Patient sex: M
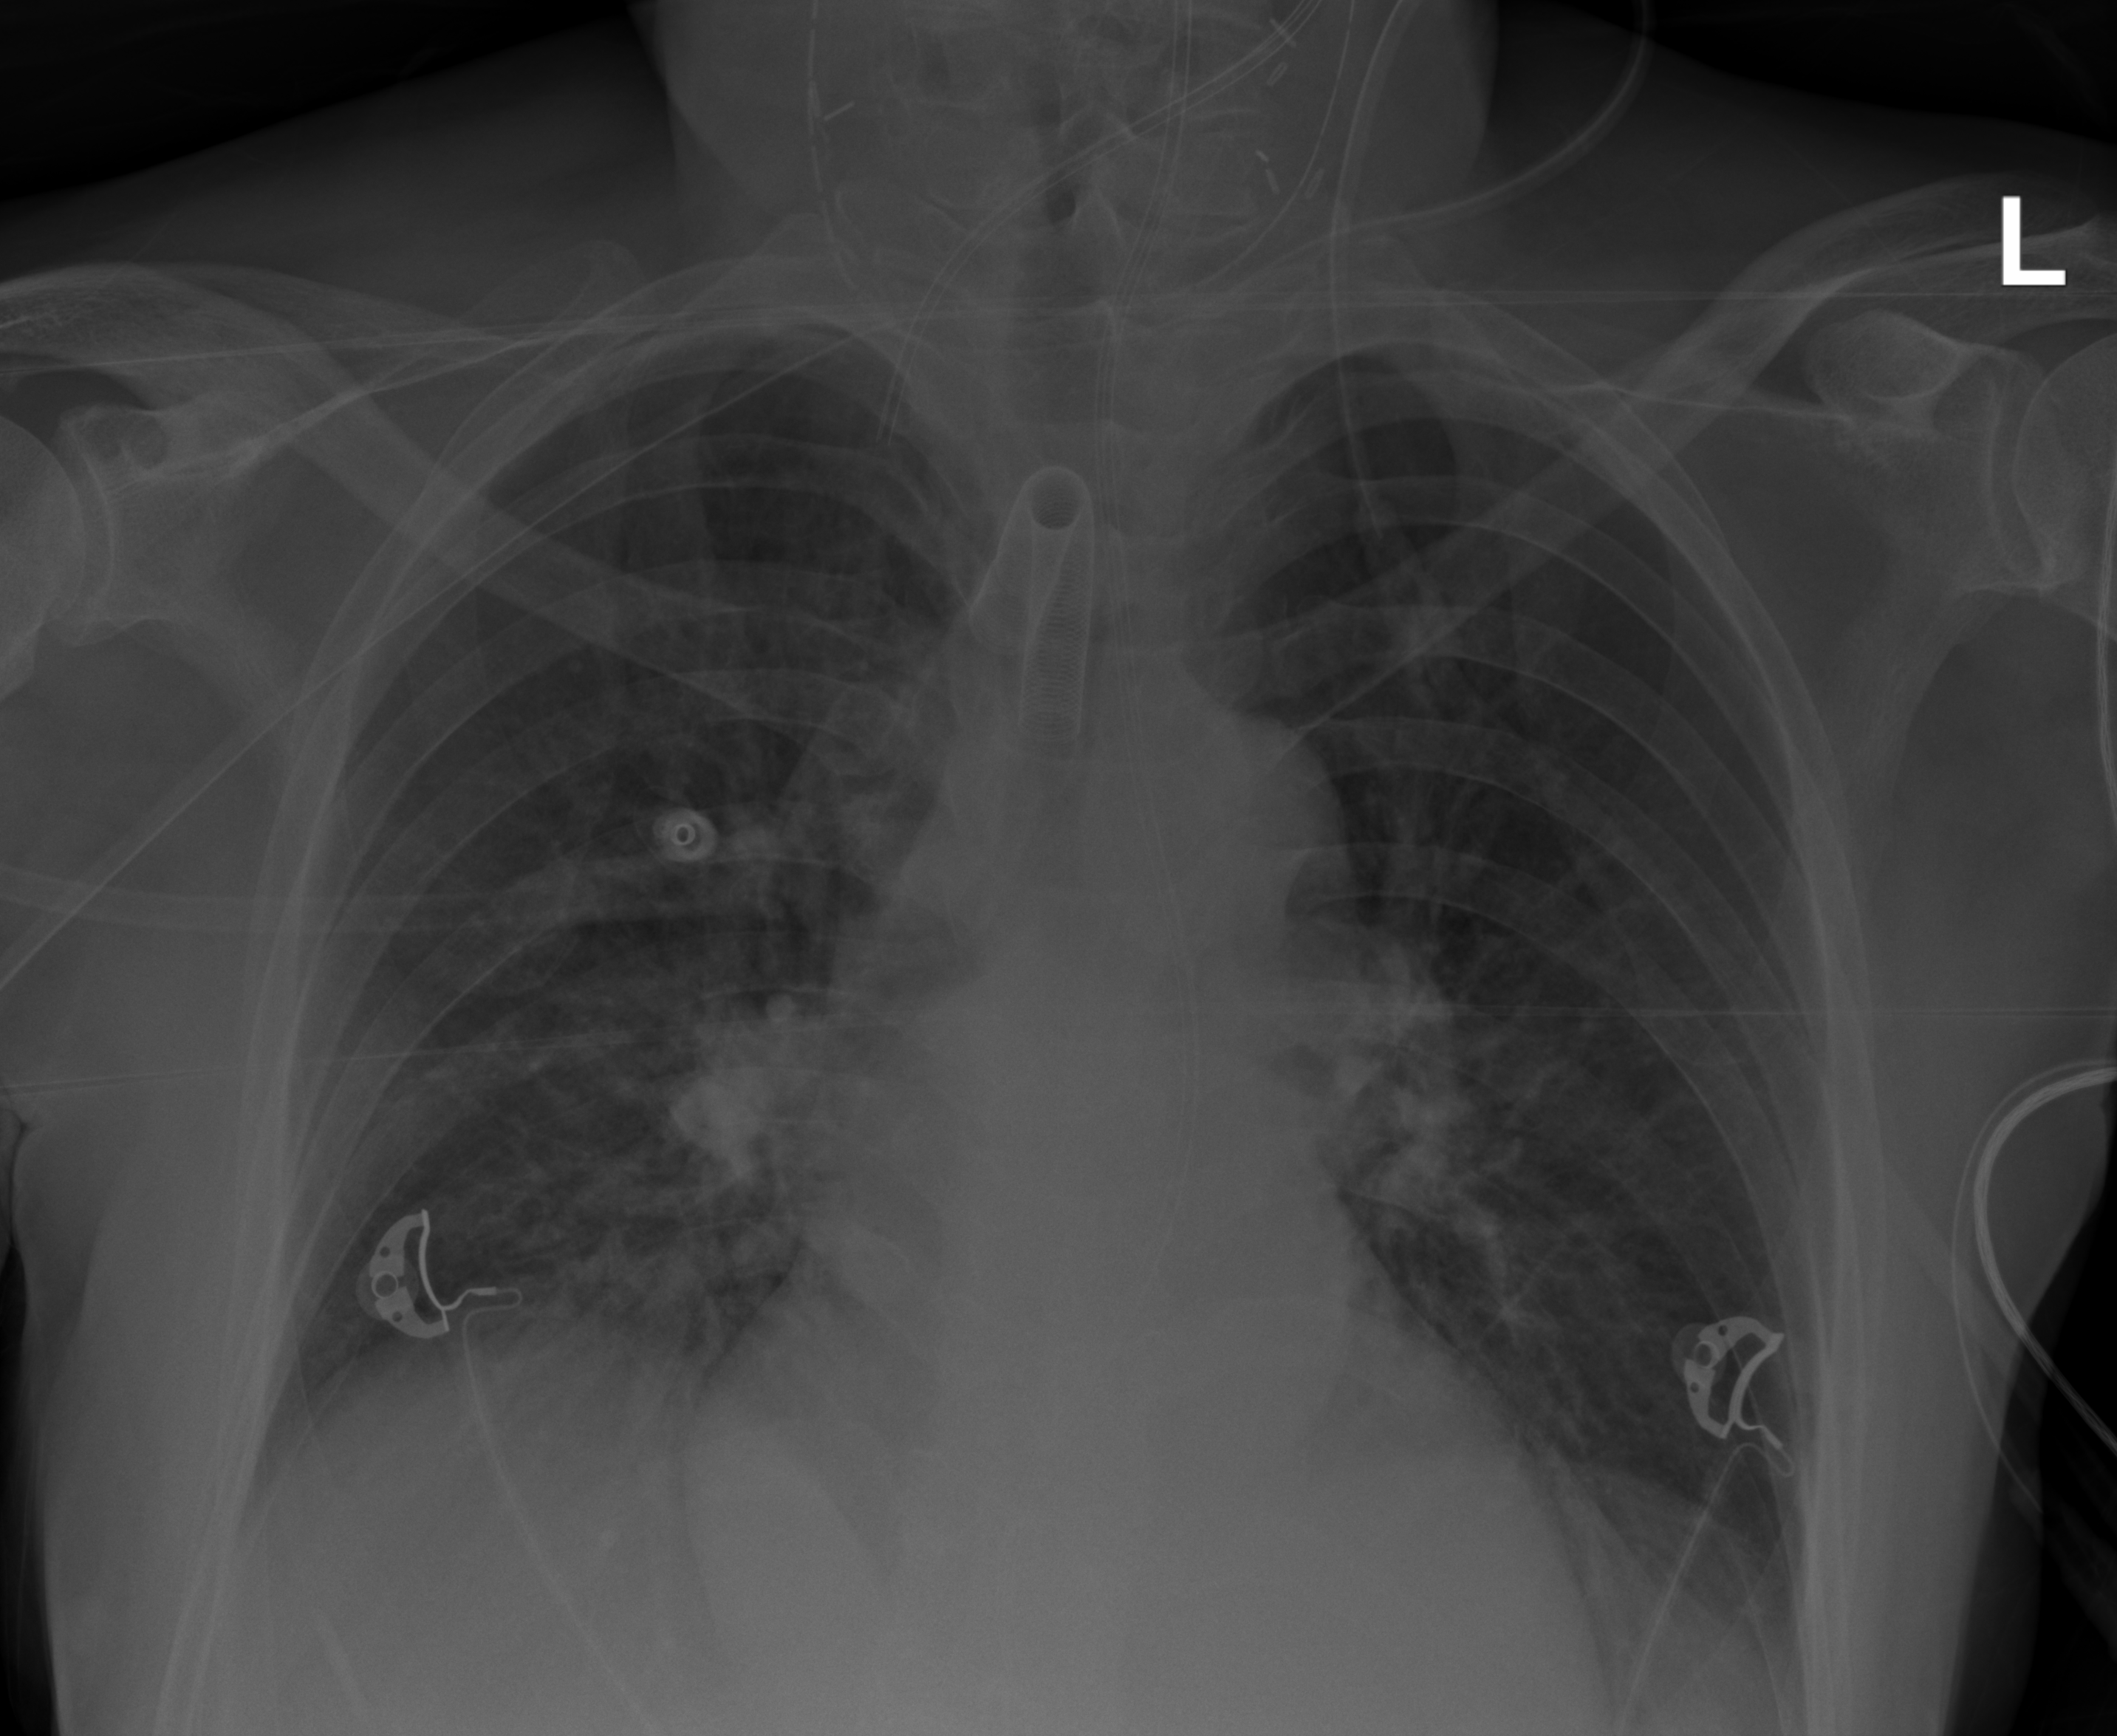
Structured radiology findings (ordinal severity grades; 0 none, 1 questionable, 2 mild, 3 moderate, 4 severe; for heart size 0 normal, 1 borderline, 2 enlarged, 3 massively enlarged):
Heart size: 1
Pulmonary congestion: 2
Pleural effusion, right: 0
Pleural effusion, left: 0
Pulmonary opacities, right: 2
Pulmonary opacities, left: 0
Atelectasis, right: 2
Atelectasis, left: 0